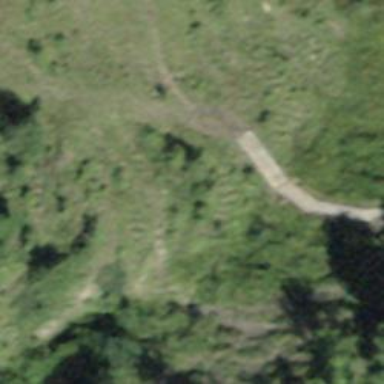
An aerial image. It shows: Ground path.